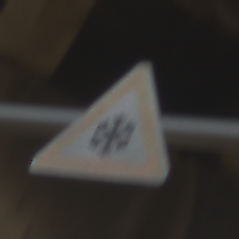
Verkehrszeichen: SchneeOderEisglaette
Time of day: Midday
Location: Roofed (Beach)
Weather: Overcast
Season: NotSpecified
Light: Natural